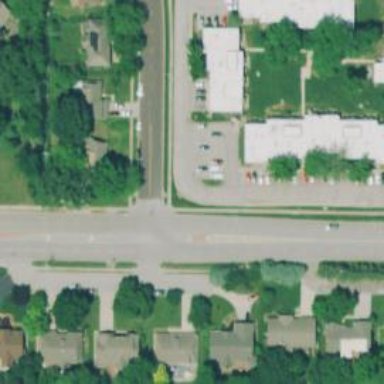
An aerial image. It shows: Solid stop line on the road marking.